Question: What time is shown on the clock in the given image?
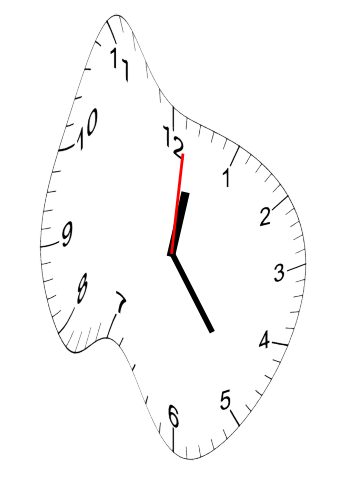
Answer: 12:24:01